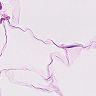
Metastatic tissue present: no